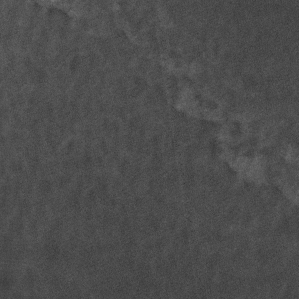
Label: non_frost